Question: I've found some very strange behaviour with Chrome with respect to the following CSS...
CSS:
'''
table.addressBody {
width: 100%;
min-width: 100%;
}
table.addressBody tr td {
padding: 4px;
width: 40%;
min-width: 40%;
max-width: 40%;
border: none;
vertical-align: middle;
}
table.addressBody tr td.left, table.addressBody tr td.right {
background-color: White;
border: 2px solid #aaa;
}
table.addressBody tr td.centre {
width: 20%;
min-width: 20%;
max-width: 20%;
text-align: center;
}
'''
HTML:
'''
<div class="fitWidth centre">
<strong>Mr Smith</strong><br />
29/05/2014 11:17:00 - Department, Site
</div>
<table class="addressBody">
<tr>
<td class="left">
<select name="ctl00$phBody$repPatients$ctl01$ddlPickup" id="ctl00_phBody_repPatients_ctl01_ddlPickup"></select>
</td>
<td class="centre" style="border: none;">&nbsp;</td>
<td class="right">
<select name="ctl00$phBody$repPatients$ctl01$ddlDest" id="ctl00_phBody_repPatients_ctl01_ddlDest"></select>
</td>
</tr>
<tr>
<td class="leftShadow" colspan="2">
<img src="../img/other/bottomShadowLt.png" alt="Shadow" />
</td>
<td class="rightShadow">
<img src="../img/other/bottomShadowRt.png" alt="Shadow" />
</td>
</tr>
</table>
'''
(<URL>
The problem is the centre cell of the table which has a bottom border, despite the fact that I haven't actually specified that there should be one. I've tried the same code in both IE and FF and both produce the desired result (two outer cells with borders and the inner without).
I have also tried coding the CSS in turn for each border on all of the cells, but as soon as I code the '#left' cell 'bottom-border' the centre cell is also bordered on the bottom. Also, notice in relation to <URL>.
Can anyone spot anything obvious that I've missed or know of any bug with Chrome that has a workaround?

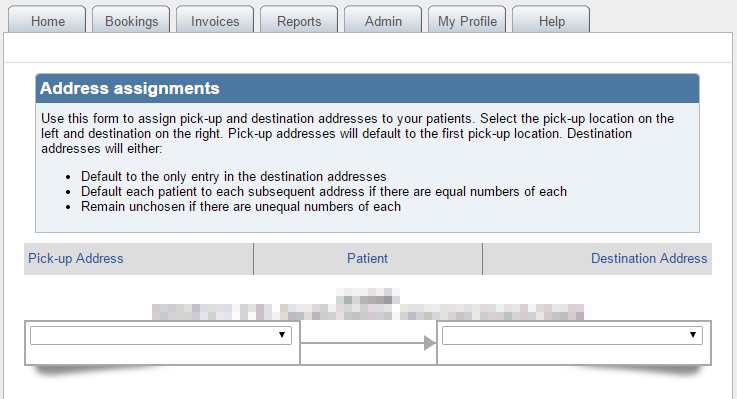
Answer: As it turns out, my post is, in fact, a duplicate of <URL>, and so, if you wish to close it, please feel free.